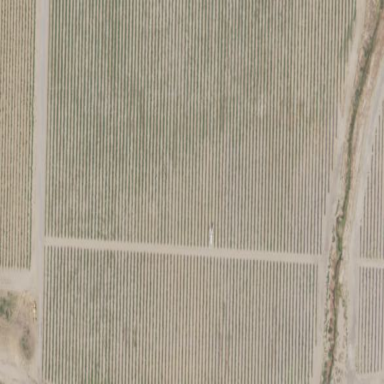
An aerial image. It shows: Vineyard growing grapes.